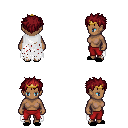
a pixel art fantasy rpg character, female body template, human, dark skin, white tattered cape, red pants, brunette bedhead hairstyle, gold tiara, black slippers, four views (front, back, left, right), 2x2 character sprite sheet, small pixel art, hard edges, no anti-aliasing